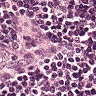
Metastatic tissue present: no